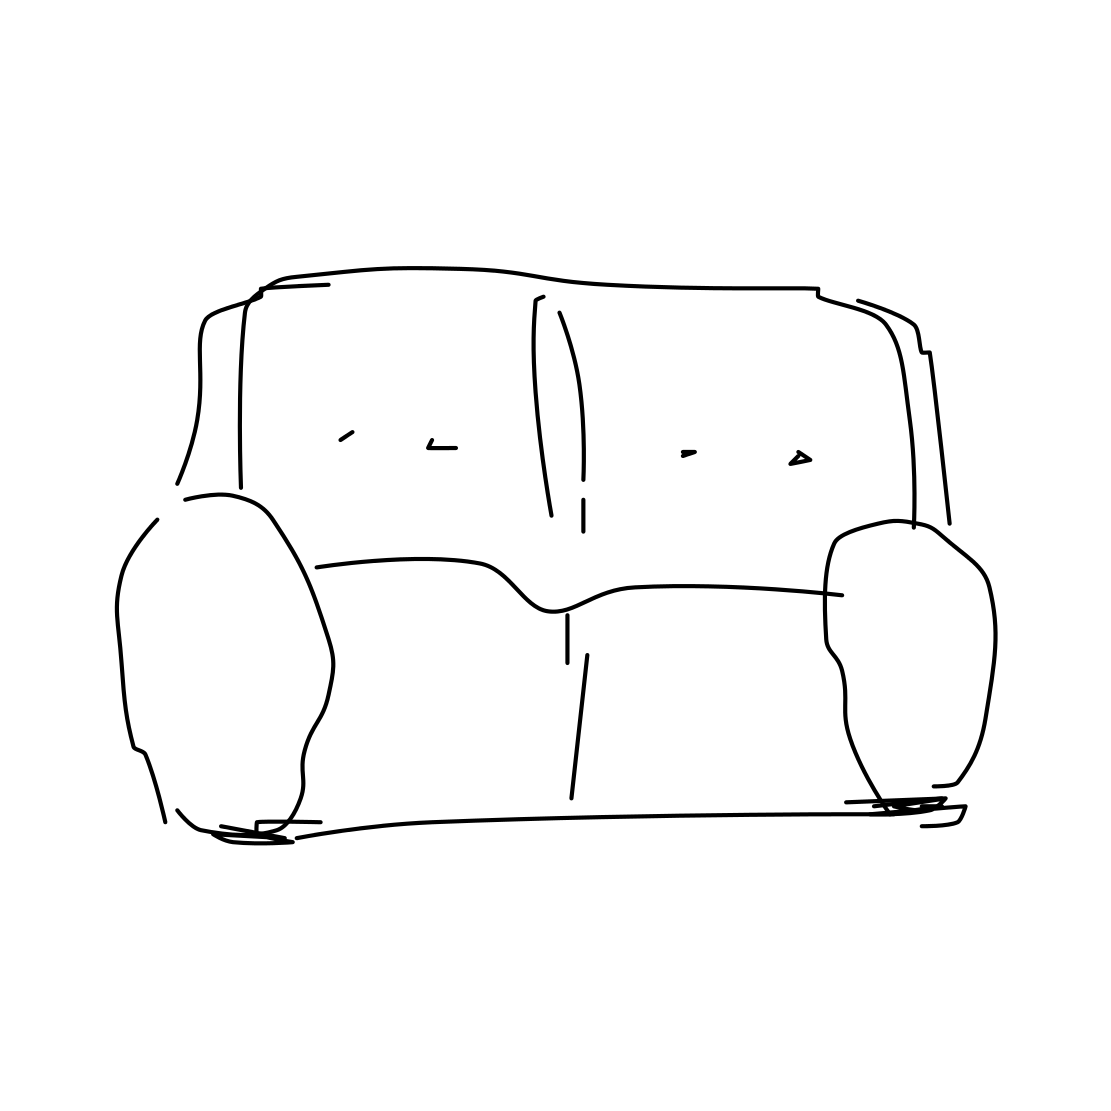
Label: couch